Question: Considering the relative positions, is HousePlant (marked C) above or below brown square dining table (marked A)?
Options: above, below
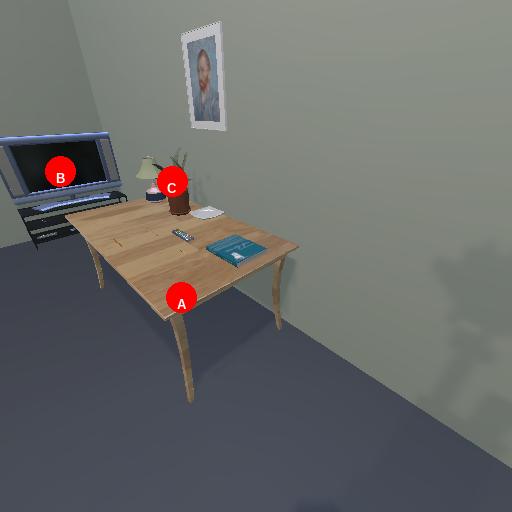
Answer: above